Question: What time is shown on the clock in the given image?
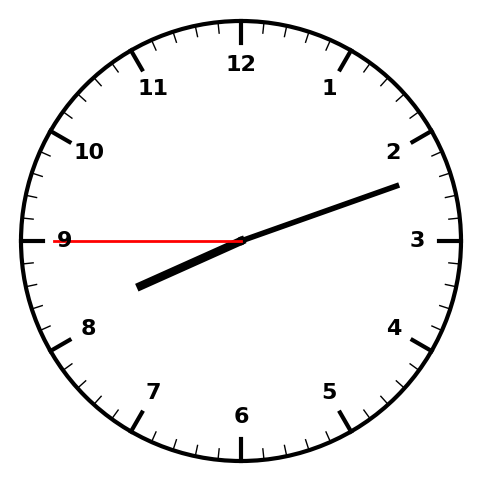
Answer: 08:11:45